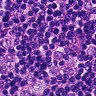
Metastatic tissue present: yes